Question: I am plotting multiple frequency responses on the same plot using "hold" and "freqz" in MATLAB. Is there any way to adjust the color of each plot so I can identify which one is which? Right now it looks like a mess.

Freqz doesn't appear to support changing the plot's color like "plot" does.
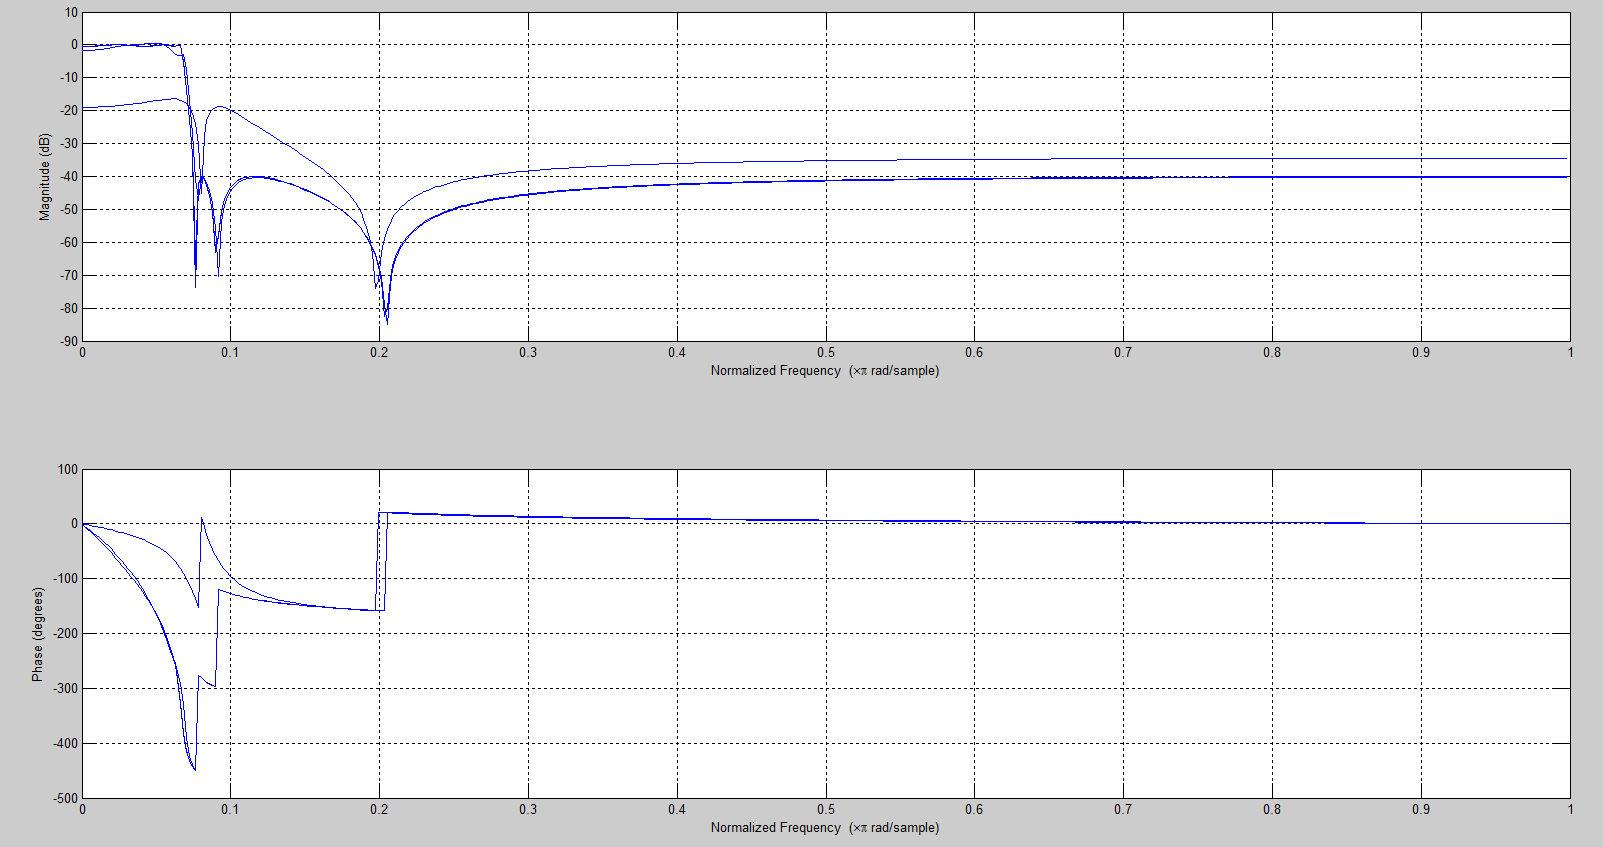
Answer: It's indeed a little tricky as 'freqz' does not provide a handle.
'''
b = fir1(80,0.5,kaiser(81,8));
freqz(b,1); hold on
c = fir1(80,0.9,kaiser(81,8));
freqz(c,1); hold on
'''
But you can get them by using 'findall':
'''
lines = findall(gcf,'type','line');
'''
and then color the lines as usual:
'''
lines(1).Color = 'red'
lines(2).Color = 'green'
lines(3).Color = 'red'
lines(4).Color = 'green'
'''
or for Matlab versions prior to 2014b:
'''
set(lines(1),'Color','red')
set(lines(2),'Color','green')
set(lines(3),'Color','red')
set(lines(4),'Color','green')
'''
It works for all <URL>.